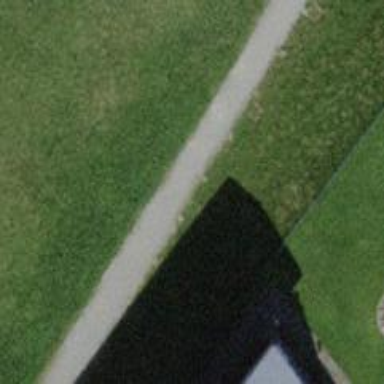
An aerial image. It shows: Footway with surface of fine gravel.